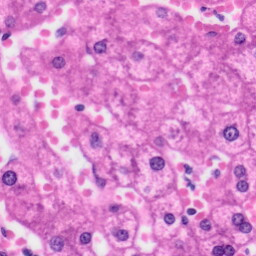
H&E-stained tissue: Liver